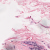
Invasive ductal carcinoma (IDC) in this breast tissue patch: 0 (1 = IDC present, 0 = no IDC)